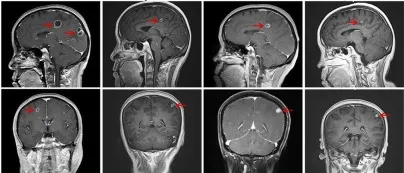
The tumor progression of the patient before and after treatment. (A, B) Representative lesions in the lung lobes according to computed tomography images at various points.
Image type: radiology (mri)